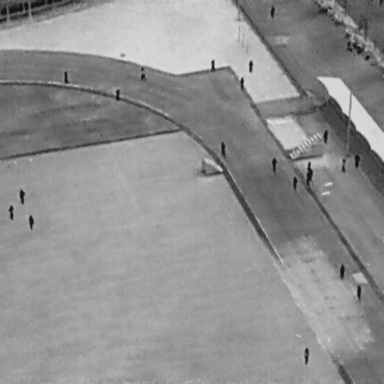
There are 22 People in the infrared image.